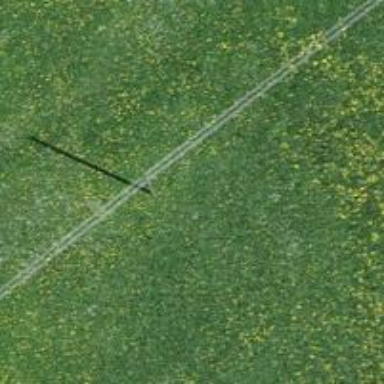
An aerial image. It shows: Power pole.